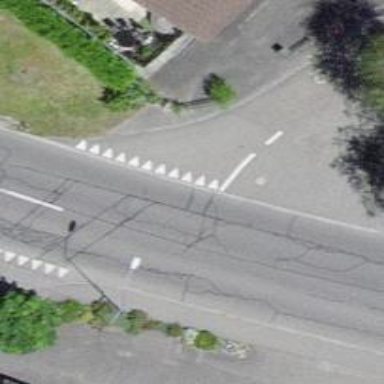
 with designated cycle lane on both sides."